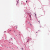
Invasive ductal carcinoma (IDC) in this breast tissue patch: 0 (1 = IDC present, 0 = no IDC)